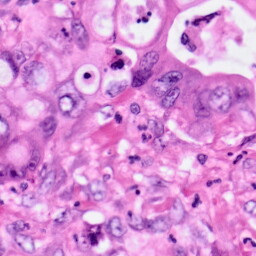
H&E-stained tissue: Pancreatic